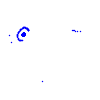
Particle: pion